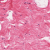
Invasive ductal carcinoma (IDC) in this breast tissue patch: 0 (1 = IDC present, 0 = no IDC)